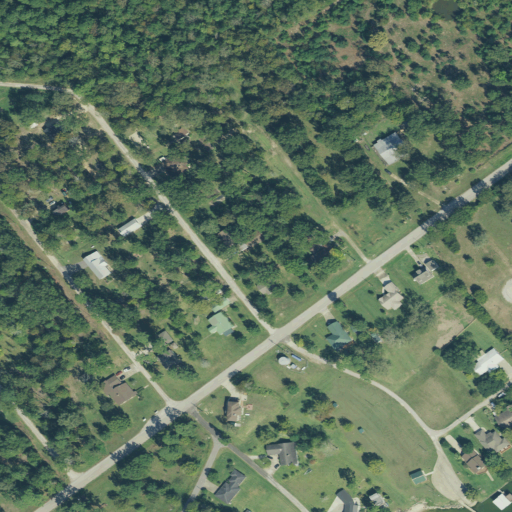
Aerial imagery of mountain in Texas named Darby Hill containing open development, low intensity development, grassland, shrub, evergreen forest, medium intensity development, woody wetlands, mixed forest, pasture, and herbaceous wetlands